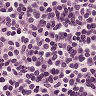
Metastatic tissue present: no